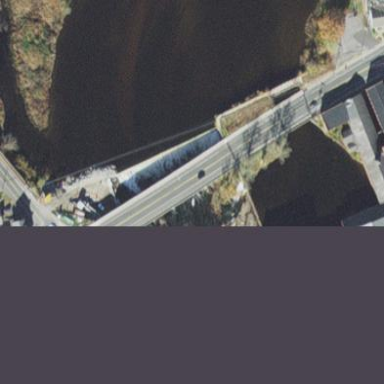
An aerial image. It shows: Man-made bridge.